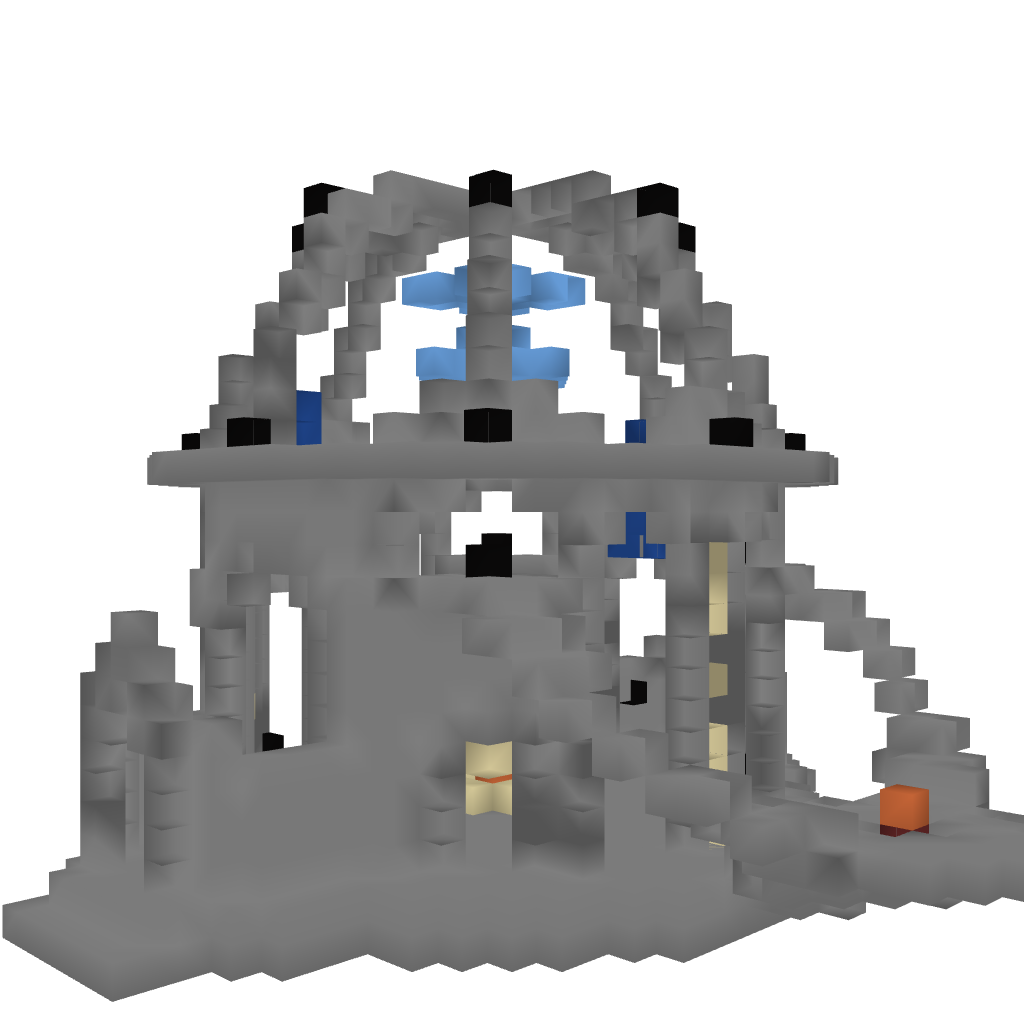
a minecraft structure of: Farstrider enclave